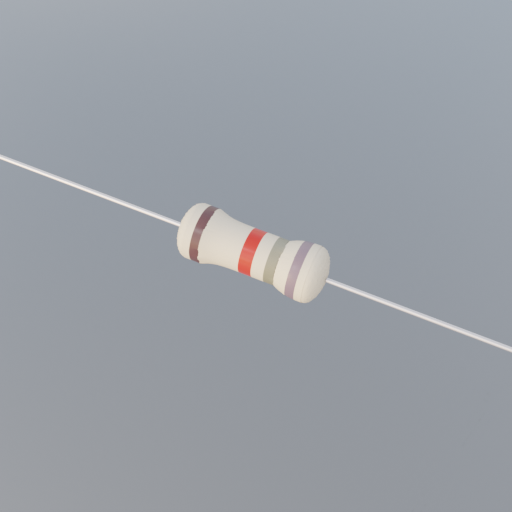
Resistor colour bands (in order): brown, red, gray, gray